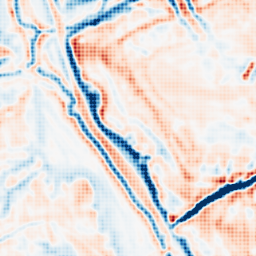
Category: multiscale
Decomposition family: dog
Decomposition parameters: sigma_low: 2
sigma_high: 5
Upsampling method: sinc_hamming
Upsampling parameters: scale: 8
kernel_size: 8
Upsampling scale: 8